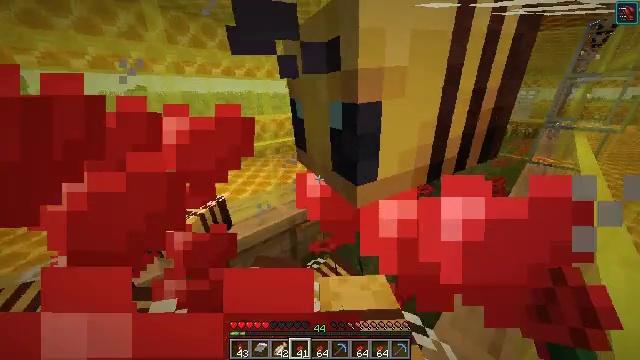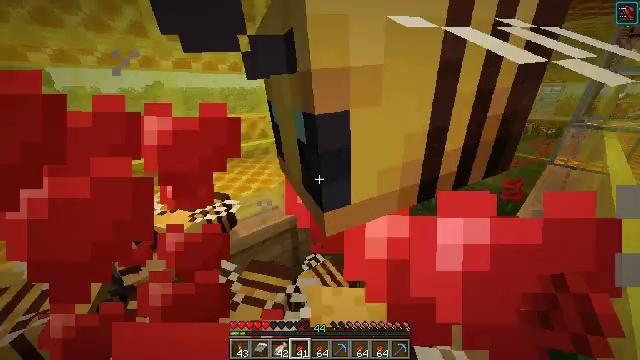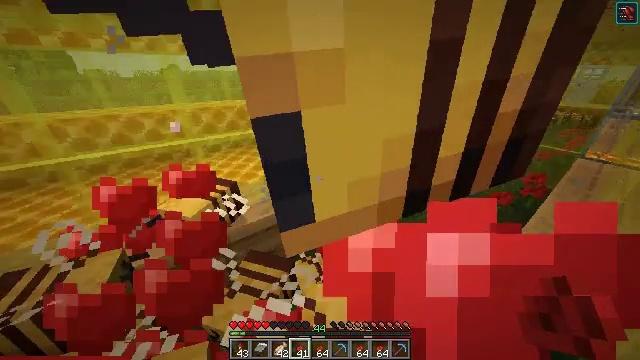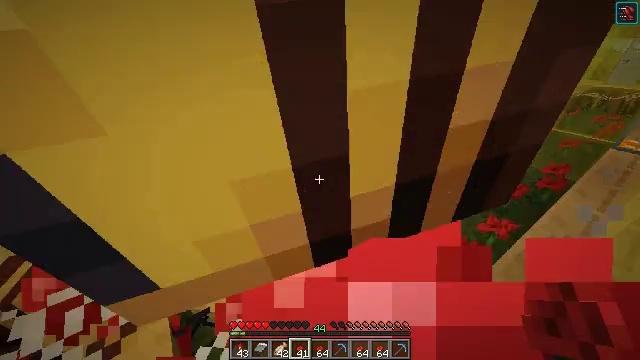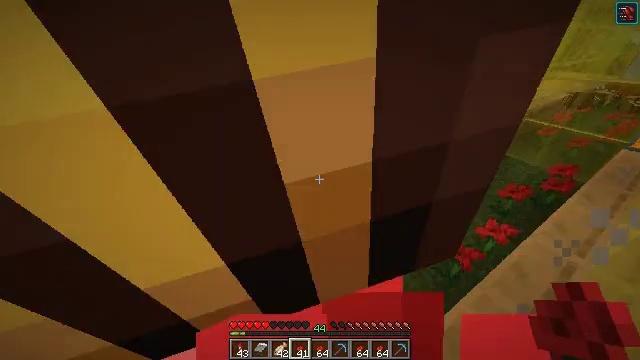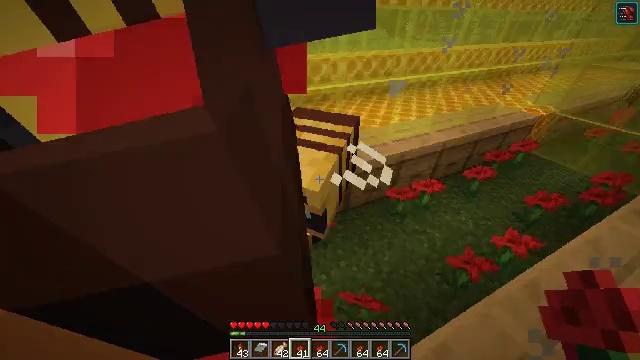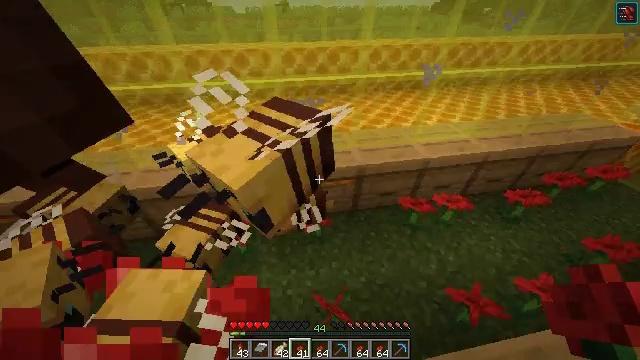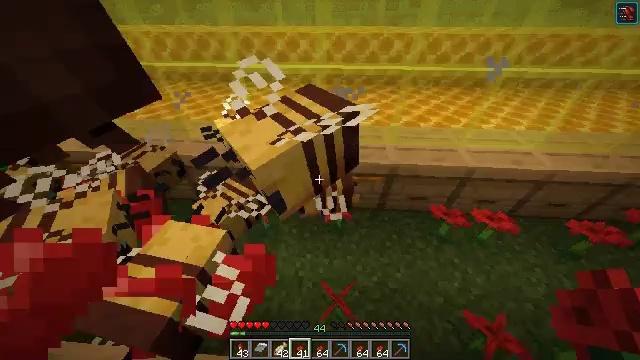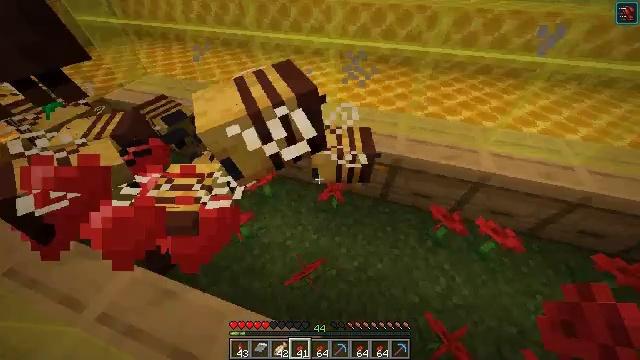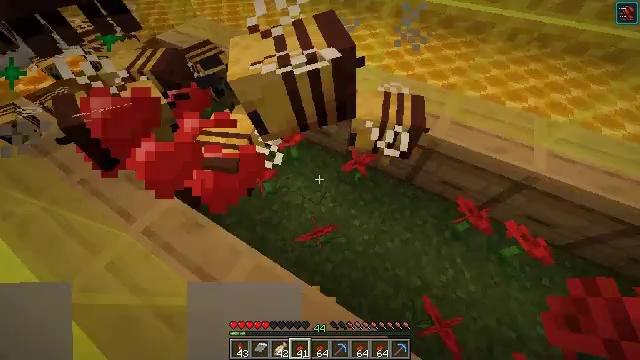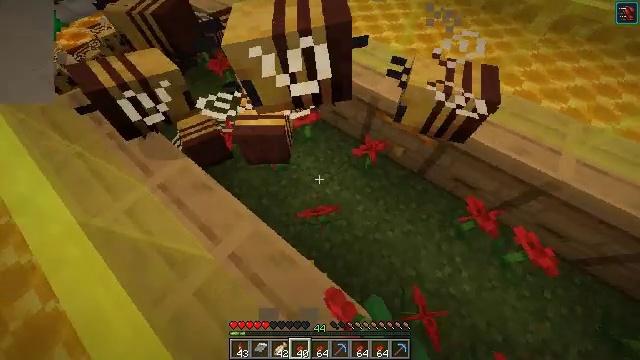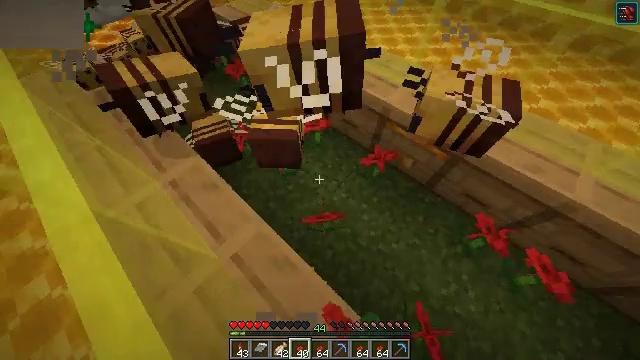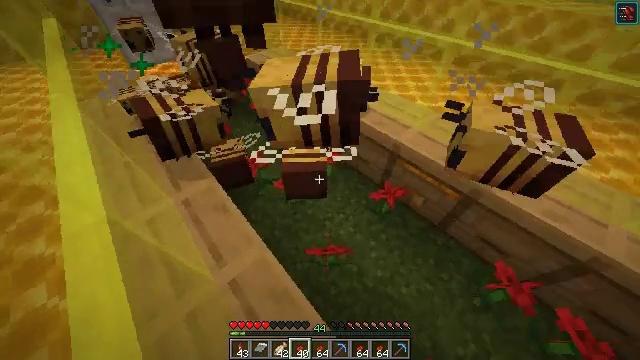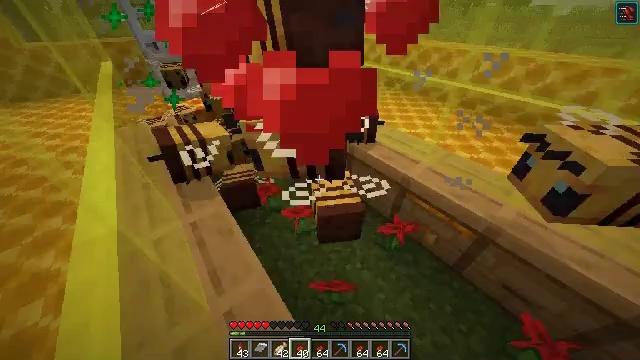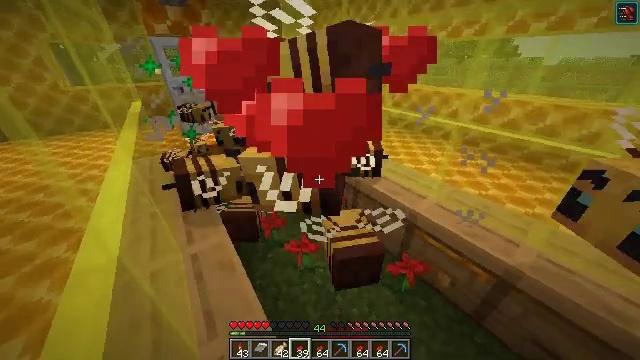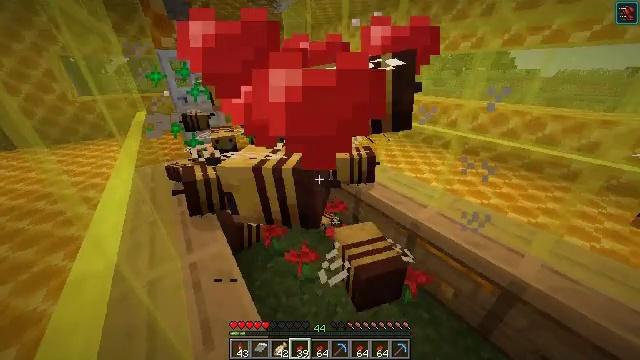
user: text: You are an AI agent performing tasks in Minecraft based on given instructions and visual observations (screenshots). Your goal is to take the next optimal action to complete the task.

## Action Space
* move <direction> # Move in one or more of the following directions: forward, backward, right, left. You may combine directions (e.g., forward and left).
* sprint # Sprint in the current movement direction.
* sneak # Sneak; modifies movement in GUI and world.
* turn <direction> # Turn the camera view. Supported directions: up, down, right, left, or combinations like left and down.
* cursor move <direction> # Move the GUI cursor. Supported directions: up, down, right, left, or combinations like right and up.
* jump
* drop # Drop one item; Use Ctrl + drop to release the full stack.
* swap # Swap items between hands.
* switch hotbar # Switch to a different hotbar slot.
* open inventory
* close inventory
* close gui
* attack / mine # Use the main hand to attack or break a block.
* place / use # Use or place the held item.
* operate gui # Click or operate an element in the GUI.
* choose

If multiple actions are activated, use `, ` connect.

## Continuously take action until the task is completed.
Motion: motion action
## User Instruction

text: Open the crafting table to craft a honey block.
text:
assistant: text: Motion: move forward and move right, turn left and down, use / place
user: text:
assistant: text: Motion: move forward and move right, turn left and down, use / place
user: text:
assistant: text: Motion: move right, turn left and down, use / place
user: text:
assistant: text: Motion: move right, turn left and down, use / place
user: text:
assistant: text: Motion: move right, turn left and down, use / place
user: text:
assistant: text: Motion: move right, turn left and down, use / place
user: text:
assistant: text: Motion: move right, turn left and down, use / place
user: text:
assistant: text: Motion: turn left and down, use / place
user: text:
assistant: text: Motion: turn left and down
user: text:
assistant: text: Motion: turn left and down
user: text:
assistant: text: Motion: turn left and up
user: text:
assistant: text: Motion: turn left and up
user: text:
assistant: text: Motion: turn left and up
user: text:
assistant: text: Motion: turn left and up
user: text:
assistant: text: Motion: turn up, use / place
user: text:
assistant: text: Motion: turn up, use / place
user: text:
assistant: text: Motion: turn left and up, use / place
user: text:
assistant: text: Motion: turn left and up, use / place
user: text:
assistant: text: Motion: turn left and up, use / place
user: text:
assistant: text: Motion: turn left and up, use / place
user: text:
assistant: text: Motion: turn right and up, use / place
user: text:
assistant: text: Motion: turn right and up, use / place
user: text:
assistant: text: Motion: turn right and down, use / place
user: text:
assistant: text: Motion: turn right and down, use / place
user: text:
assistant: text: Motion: turn right and down, use / place
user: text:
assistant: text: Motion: turn right and down, use / place
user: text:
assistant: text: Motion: turn right and down, use / place
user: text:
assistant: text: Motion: turn right, use / place
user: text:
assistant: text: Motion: turn right, use / place
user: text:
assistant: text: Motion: turn right, use / place